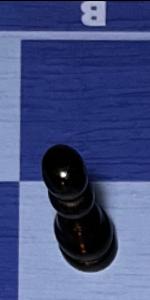
Label: Pawn_Black